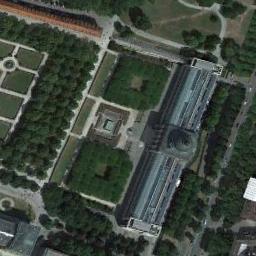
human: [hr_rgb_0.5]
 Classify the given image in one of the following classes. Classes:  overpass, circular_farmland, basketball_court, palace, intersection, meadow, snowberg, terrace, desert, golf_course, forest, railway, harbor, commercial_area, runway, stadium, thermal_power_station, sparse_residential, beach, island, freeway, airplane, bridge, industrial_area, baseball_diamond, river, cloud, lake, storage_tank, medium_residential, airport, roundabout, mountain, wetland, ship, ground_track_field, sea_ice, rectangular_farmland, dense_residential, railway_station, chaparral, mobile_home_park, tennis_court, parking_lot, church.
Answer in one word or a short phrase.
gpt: church